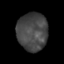
Tissue: skin
Cell type: Epithelial cells
Senescence score: 0.2617
Nuclear area (px): 1130
Mean DAPI intensity: 71.063